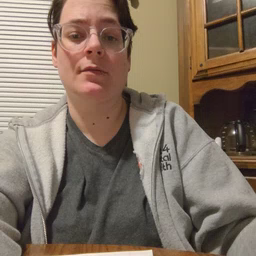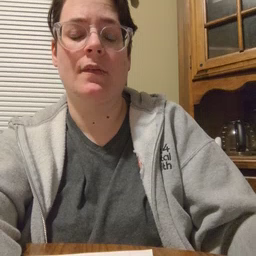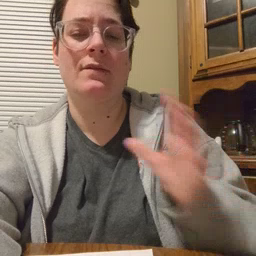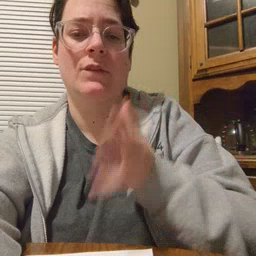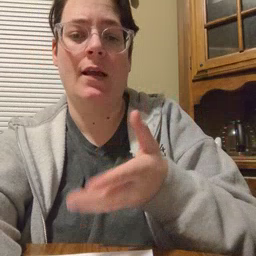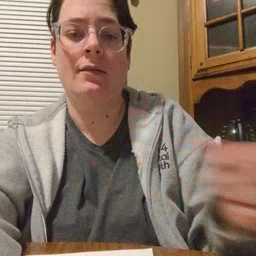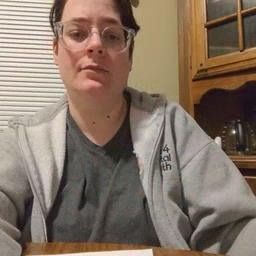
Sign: fine